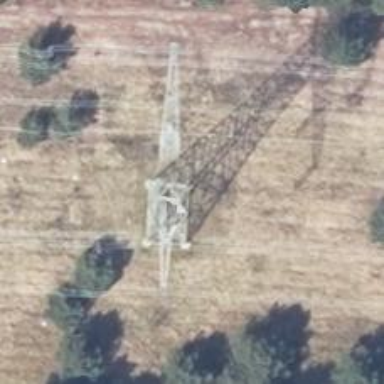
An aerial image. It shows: Power tower.